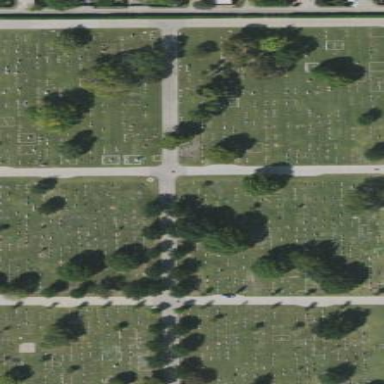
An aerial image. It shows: Cemetery with natural grass setting.